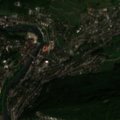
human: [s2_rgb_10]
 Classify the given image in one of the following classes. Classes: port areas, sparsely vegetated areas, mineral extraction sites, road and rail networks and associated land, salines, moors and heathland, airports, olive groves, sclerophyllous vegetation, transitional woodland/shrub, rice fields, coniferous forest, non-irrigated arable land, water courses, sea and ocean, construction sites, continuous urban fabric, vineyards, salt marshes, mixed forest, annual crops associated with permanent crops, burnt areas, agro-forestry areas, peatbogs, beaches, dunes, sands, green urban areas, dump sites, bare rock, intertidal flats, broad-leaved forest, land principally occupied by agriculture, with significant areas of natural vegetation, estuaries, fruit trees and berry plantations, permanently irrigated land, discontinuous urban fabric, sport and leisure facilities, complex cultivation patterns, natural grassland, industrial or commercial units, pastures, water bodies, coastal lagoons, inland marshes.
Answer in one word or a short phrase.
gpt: discontinuous urban fabric, non-irrigated arable land, vineyards, broad-leaved forest